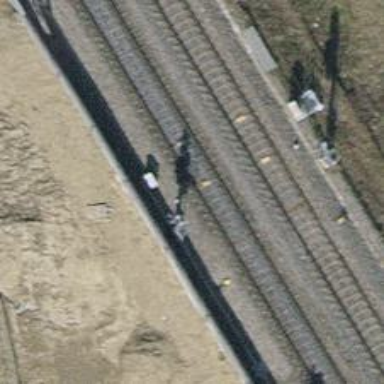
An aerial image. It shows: Single-track railway with electrified contact lines.